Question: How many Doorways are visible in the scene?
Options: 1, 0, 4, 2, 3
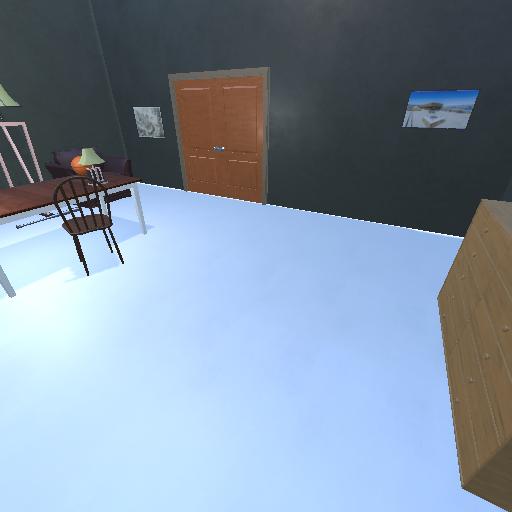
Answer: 1